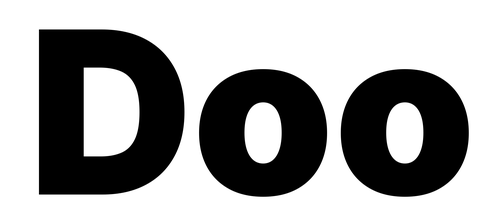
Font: Inter_Black